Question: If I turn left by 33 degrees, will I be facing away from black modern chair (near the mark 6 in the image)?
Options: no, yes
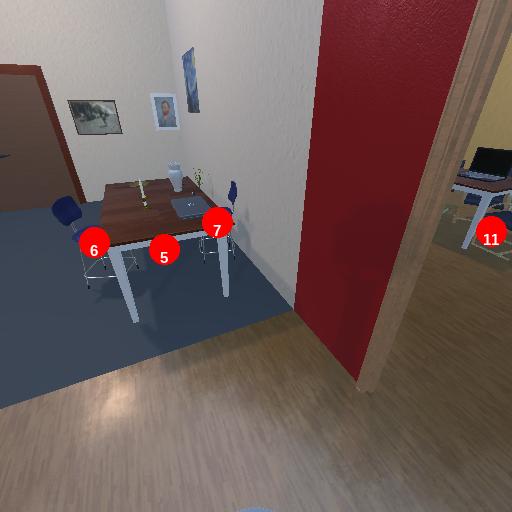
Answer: no